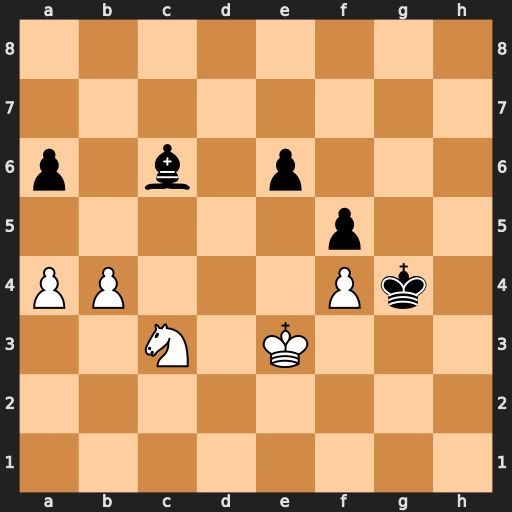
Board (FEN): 8/8/p1b1p3/5p2/PP3Pk1/2N1K3/8/8
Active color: w
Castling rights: -
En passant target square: -
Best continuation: b5 axb5 axb5 Bb7 Nd1